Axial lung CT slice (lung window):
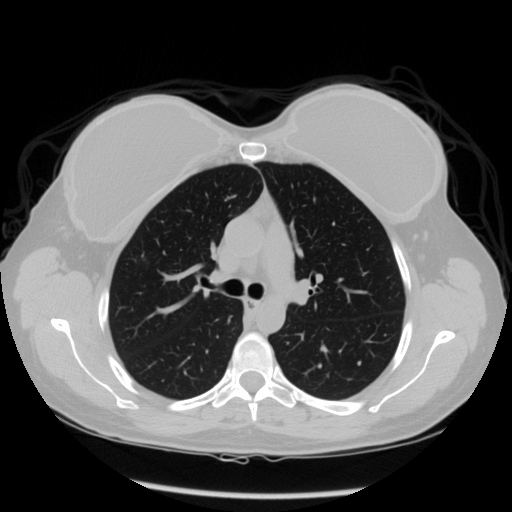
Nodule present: no